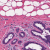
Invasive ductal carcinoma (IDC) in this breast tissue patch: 0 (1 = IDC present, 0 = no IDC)